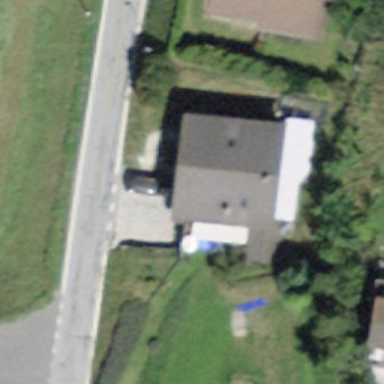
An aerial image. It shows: Gabled roofed house.